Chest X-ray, PA view. Patient: 57 years old, sex M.
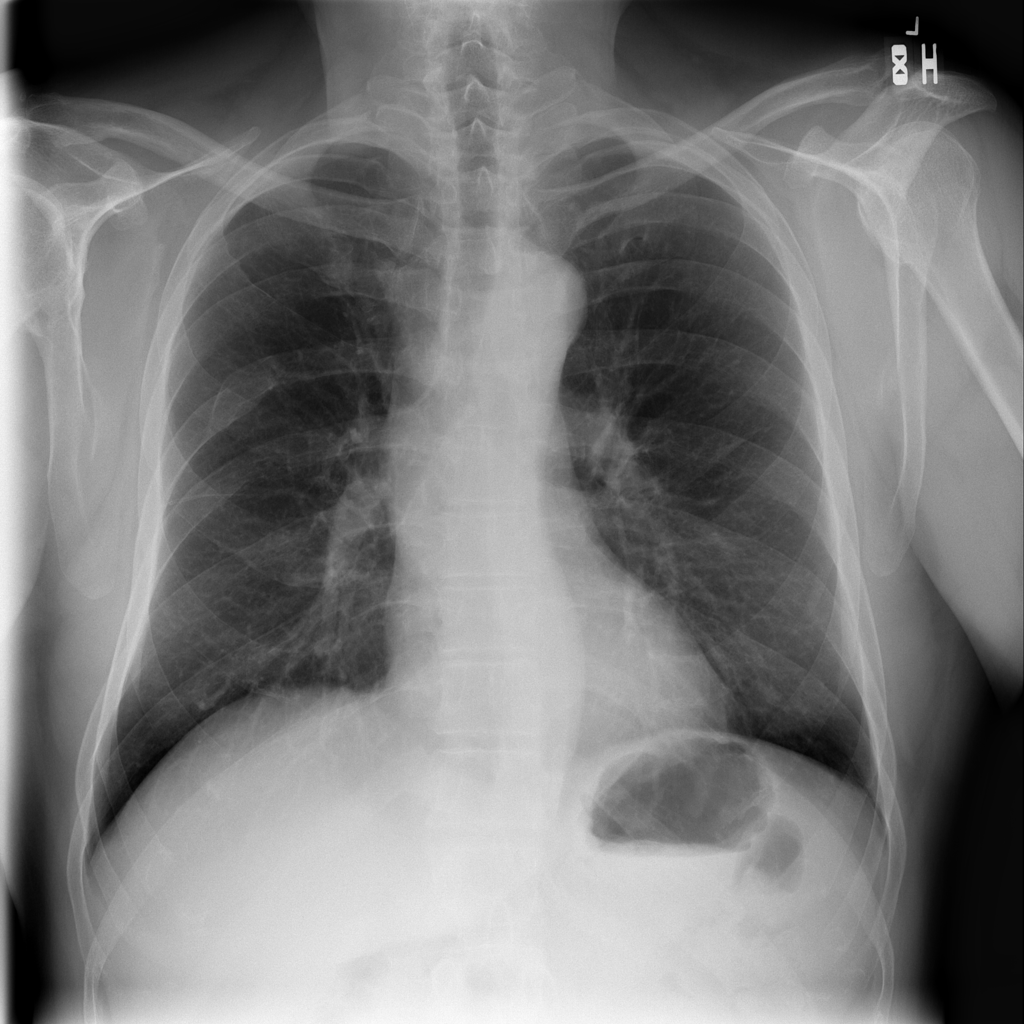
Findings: No Finding